Question: Is there a way to create custom button with an icon in Google Spreadsheets? I know I can create custom menu items, but button is more user-friendly.

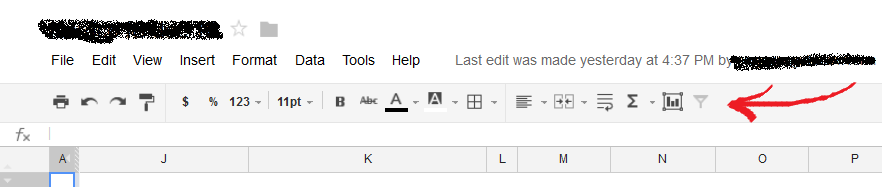
Answer: You cannot add a menu item where you are point out to, but you can add custom <URL> that can trigger a script function. This may even be better as you can position these buttons closer to the data/point of action.